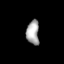
Tissue: lung
Cell type: Endothelial cells
Senescence score: 0.5909
Nuclear area (px): 301
Mean DAPI intensity: 167.748